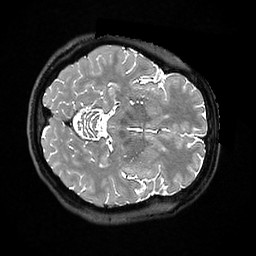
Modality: T2w
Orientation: axial
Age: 39
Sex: female
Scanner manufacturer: ge
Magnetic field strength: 3 T
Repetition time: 3.202 s
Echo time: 0.05862 s